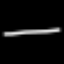
Label: line